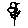
Label: flower